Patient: sex F, age 33
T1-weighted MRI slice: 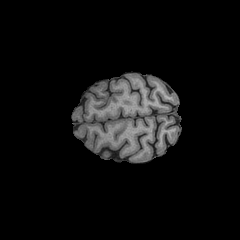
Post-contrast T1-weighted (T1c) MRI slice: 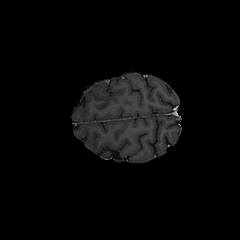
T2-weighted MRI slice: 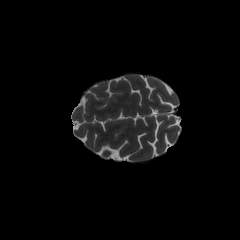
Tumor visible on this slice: no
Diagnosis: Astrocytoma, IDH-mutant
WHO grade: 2